Interaction volume radius: 5 \u00c5
Interaction volume height: 35 \u00c5
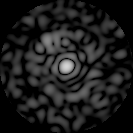
Disorder parameter: 0.8416